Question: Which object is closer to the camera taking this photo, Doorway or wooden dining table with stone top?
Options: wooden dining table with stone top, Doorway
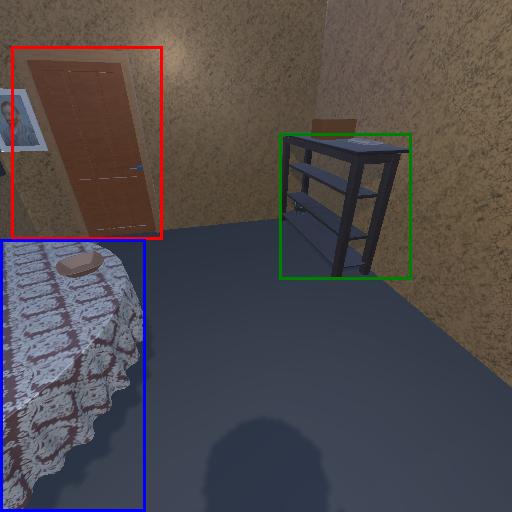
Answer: wooden dining table with stone top